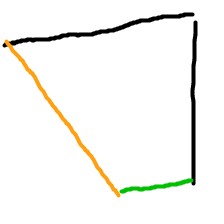
Shape: trapezoid